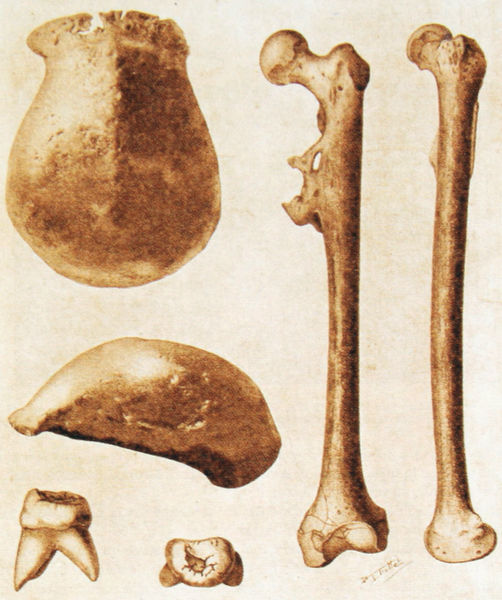
Titel: Skelettreste von Pithecanthropus Erectus
Standort: (Seriendruck)
Schlagwörter: braun, zeichnung, studie, oberschenkel, knochen, zähne, zahn, max, gebeine, naturwissenschaft, gabriel von max, hirnschale